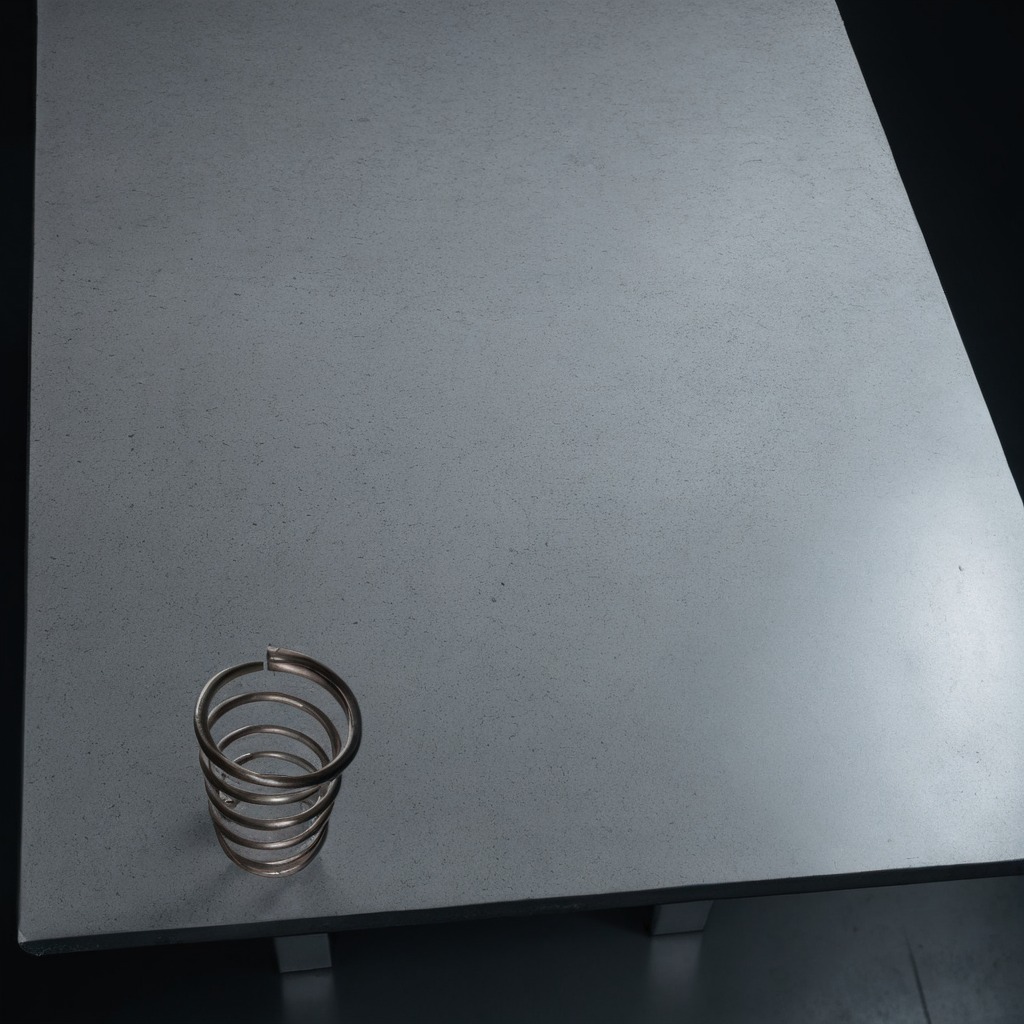
A coiled metal spring is lying on a clean granite table inside a workshop at night.